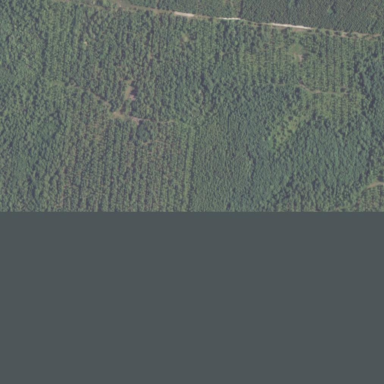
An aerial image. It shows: Forest area dominated by needle-leaved trees.